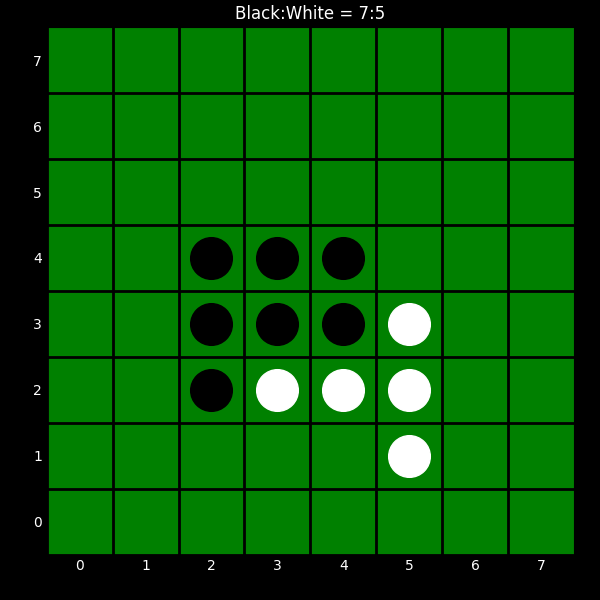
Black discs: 7
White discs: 5